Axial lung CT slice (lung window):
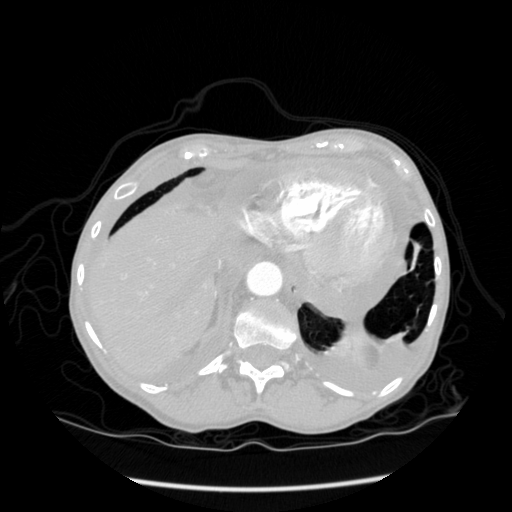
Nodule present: no